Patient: sex M, age 69
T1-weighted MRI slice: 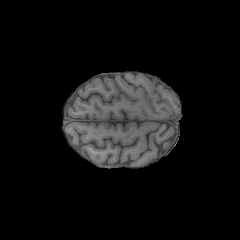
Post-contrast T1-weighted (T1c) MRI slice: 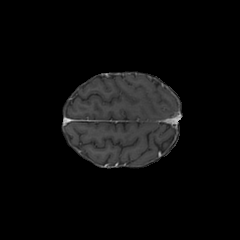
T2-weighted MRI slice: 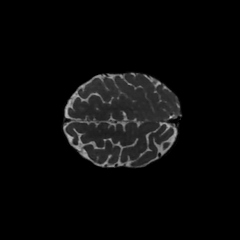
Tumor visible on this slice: no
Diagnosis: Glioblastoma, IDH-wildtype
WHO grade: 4